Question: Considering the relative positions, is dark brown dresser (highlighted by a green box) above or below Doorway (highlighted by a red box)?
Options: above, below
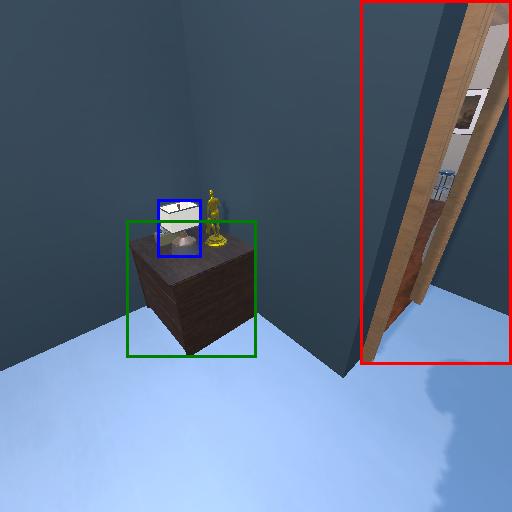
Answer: above